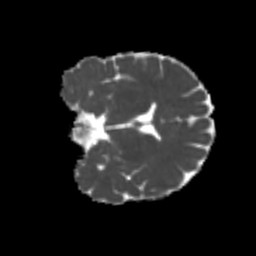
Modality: MD
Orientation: coronal
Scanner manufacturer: siemens
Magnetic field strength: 3 T
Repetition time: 4 s
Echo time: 0.0594 s